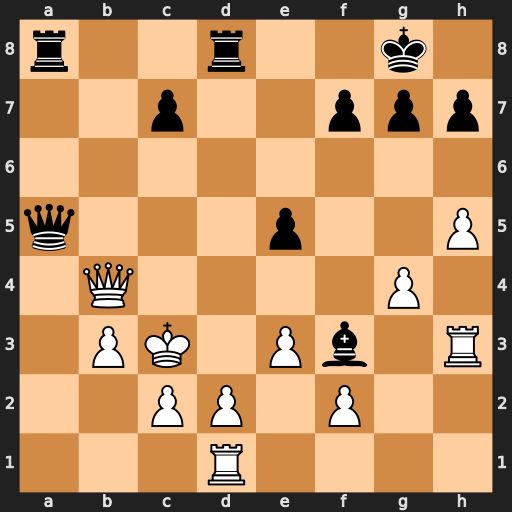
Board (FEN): r2r2k1/2p2ppp/8/q3p2P/1Q4P1/1PK1Pb1R/2PP1P2/3R4
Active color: w
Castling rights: -
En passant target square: -
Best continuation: Qxa5 Rxa5 Rxf3